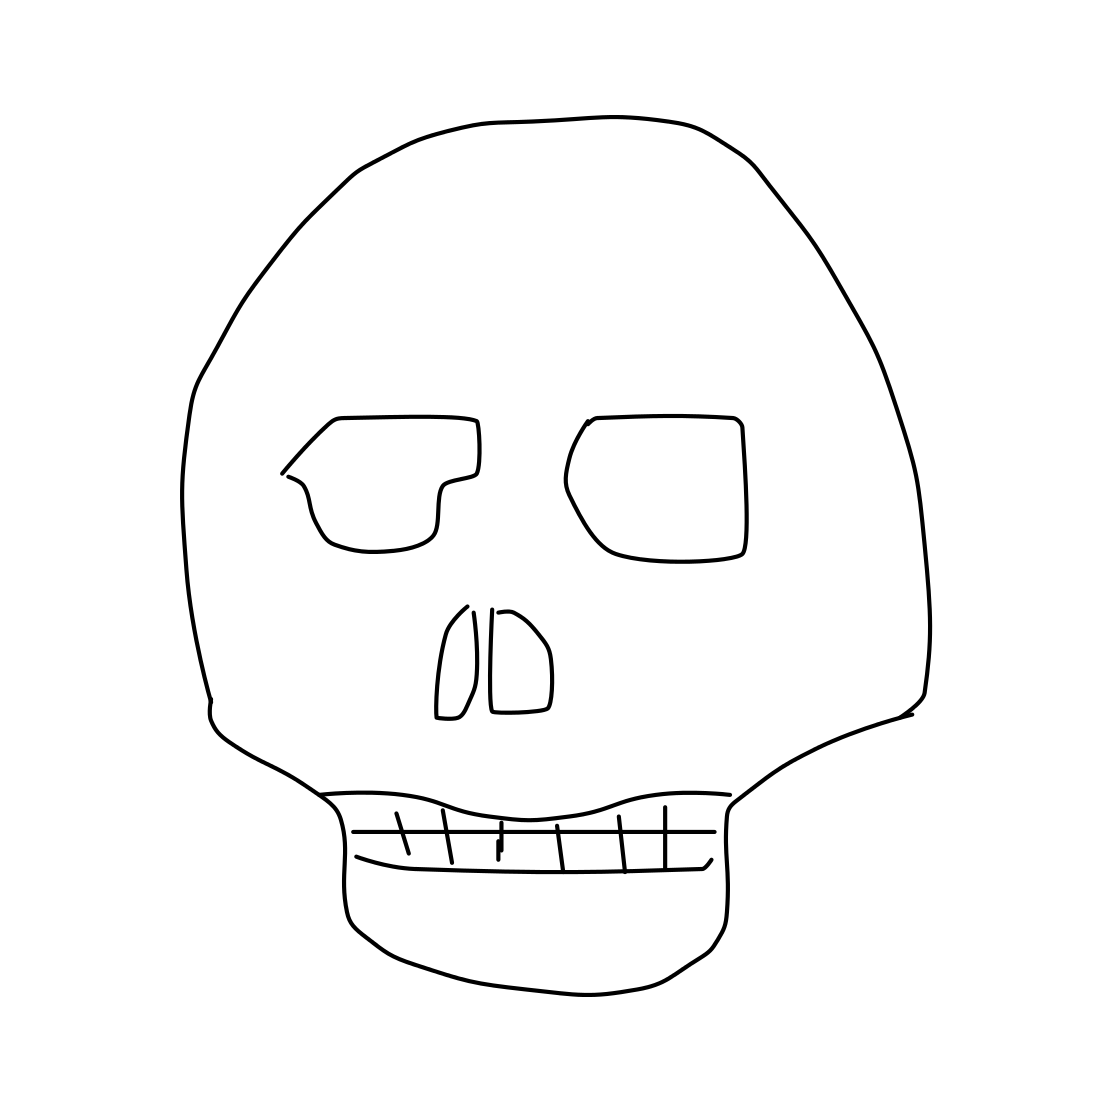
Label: skull